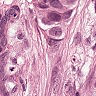
Metastatic tissue present: yes